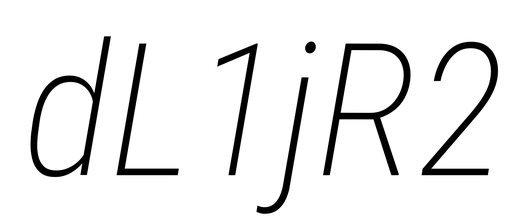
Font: Roboto-Italic_Condensed_ExtraLight_Italic